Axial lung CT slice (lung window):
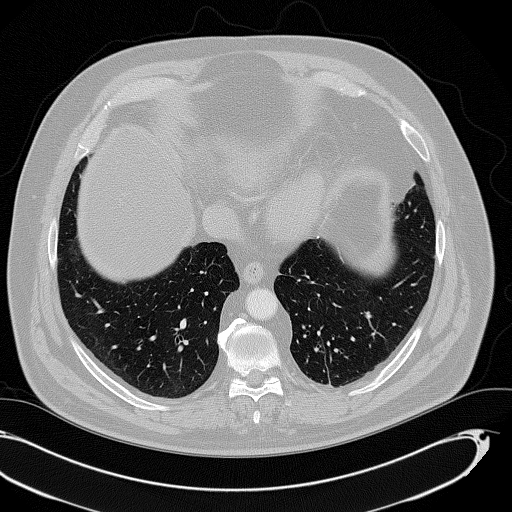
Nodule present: no